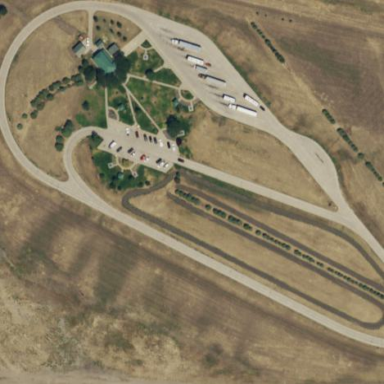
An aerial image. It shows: Rest area along the road.